Interaction volume radius: 5 \u00c5
Interaction volume height: 35 \u00c5
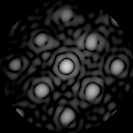
Disorder parameter: 0.1841